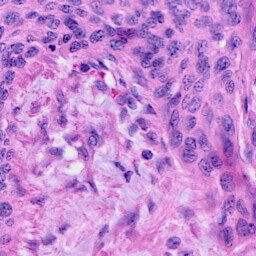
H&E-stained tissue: Cervix